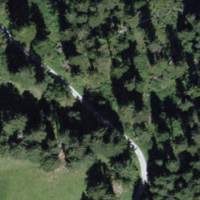
EUNIS habitat code: 43
Species observed at this site:
Petasites albus